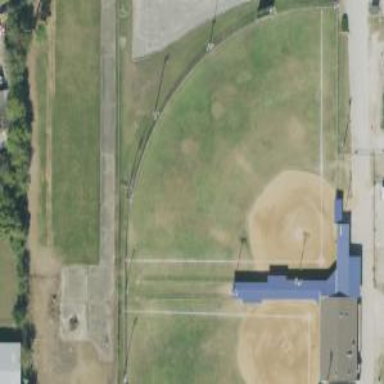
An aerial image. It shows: Baseball pitch for leisure and sports activities.